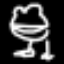
Label: frog